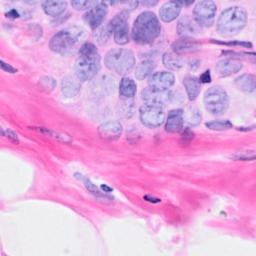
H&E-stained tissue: Breast